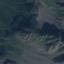
Land use / land cover class: HerbaceousVegetation